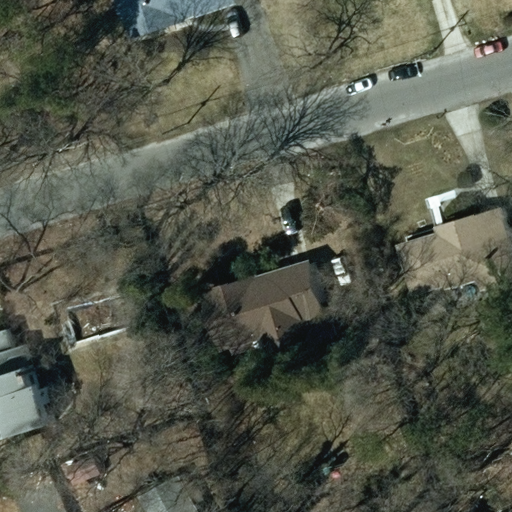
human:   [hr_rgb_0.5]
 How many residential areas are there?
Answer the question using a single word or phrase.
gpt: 1

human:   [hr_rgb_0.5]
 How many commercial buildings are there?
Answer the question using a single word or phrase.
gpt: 0

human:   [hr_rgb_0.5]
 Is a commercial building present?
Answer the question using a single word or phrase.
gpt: no

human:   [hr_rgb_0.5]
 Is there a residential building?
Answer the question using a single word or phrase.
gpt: yes

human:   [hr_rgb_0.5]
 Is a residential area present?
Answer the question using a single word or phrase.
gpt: yes

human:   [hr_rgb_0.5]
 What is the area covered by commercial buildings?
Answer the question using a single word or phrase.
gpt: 0m2

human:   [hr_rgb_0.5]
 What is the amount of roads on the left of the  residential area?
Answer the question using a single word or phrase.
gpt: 0

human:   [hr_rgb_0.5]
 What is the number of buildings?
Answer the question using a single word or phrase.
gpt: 6

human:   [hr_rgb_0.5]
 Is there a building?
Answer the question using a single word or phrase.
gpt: yes

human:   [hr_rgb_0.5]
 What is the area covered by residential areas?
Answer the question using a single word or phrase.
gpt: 10619m2

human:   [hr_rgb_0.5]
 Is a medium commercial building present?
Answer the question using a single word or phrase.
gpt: no

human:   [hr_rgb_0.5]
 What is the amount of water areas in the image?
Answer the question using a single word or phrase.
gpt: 0

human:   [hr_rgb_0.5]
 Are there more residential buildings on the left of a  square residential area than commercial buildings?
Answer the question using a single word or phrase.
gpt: no

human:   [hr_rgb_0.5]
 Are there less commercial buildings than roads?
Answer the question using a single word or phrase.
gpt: yes

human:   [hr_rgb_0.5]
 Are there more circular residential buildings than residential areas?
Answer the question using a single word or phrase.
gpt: no

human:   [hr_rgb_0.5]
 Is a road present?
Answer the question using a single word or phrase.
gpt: yes

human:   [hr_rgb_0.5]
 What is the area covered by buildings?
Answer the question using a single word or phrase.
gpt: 1104m2

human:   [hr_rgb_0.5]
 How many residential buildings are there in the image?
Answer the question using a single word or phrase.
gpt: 5

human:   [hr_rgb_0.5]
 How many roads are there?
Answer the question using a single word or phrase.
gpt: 1

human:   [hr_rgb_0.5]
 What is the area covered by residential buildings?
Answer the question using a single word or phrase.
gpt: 1066m2

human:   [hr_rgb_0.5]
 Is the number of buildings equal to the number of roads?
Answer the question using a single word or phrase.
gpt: no

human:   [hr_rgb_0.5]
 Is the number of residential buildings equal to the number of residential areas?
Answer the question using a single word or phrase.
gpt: no

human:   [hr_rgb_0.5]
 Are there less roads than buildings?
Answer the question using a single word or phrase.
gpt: yes

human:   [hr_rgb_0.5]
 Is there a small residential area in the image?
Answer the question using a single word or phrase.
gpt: no

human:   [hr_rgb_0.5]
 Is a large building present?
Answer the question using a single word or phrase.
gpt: no

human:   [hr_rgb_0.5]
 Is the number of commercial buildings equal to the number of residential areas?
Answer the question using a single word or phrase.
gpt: no

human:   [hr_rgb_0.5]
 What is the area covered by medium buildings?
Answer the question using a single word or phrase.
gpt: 1002m2

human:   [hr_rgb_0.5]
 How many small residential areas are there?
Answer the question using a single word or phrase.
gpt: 0

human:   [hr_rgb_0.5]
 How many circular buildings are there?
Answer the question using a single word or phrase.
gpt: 0

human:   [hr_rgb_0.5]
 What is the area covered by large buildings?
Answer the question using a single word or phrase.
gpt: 0m2

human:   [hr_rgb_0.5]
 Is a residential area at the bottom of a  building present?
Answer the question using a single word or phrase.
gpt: no

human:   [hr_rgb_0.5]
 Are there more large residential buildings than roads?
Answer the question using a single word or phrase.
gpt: no

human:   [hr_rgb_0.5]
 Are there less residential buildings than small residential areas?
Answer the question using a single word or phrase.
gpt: no

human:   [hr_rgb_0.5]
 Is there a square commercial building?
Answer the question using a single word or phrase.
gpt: no

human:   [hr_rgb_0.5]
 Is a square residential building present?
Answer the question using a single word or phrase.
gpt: no

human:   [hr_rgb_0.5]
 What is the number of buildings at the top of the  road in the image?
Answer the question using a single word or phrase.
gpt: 1

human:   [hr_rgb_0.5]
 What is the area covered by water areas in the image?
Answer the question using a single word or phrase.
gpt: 0m2

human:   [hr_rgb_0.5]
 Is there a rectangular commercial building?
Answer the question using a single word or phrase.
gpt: no

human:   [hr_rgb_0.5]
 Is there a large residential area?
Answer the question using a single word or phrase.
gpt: yes

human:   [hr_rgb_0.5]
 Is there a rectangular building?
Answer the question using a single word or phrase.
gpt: yes

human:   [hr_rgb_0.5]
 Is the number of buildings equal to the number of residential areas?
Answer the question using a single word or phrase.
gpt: no

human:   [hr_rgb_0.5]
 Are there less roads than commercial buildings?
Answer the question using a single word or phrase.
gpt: no

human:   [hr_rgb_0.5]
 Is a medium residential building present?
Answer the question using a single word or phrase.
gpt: yes

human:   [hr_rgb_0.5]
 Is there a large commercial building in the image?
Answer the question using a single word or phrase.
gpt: no

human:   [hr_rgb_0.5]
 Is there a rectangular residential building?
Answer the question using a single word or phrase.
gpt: yes

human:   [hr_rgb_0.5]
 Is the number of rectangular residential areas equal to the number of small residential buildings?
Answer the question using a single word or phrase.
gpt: yes

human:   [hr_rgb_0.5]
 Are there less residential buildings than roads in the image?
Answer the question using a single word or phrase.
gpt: no

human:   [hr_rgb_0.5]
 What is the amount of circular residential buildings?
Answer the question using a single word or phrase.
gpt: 0

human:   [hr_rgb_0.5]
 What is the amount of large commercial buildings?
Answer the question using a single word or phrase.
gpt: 0

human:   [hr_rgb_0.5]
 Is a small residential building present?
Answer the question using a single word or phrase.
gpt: yes

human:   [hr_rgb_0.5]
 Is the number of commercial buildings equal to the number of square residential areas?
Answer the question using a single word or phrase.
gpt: yes

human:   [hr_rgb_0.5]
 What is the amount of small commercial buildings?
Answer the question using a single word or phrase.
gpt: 0

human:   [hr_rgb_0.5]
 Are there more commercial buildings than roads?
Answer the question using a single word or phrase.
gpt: no

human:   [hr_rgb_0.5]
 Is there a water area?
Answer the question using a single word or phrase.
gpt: no

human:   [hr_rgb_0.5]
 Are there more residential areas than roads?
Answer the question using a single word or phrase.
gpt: no

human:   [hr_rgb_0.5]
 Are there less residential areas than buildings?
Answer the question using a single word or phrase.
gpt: yes

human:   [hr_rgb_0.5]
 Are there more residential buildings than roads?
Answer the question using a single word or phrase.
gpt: yes

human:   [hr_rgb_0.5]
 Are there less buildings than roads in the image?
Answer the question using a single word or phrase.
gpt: no

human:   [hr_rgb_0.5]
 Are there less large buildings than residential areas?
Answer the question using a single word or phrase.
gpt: yes

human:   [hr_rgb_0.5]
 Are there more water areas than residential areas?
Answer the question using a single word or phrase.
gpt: no

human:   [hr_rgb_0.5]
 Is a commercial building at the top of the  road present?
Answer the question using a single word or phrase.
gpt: no

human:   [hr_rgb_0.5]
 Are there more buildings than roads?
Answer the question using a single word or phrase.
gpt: yes

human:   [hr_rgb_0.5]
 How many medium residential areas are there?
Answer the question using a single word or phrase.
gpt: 0

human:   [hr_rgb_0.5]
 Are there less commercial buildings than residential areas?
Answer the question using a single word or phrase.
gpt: yes